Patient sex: M
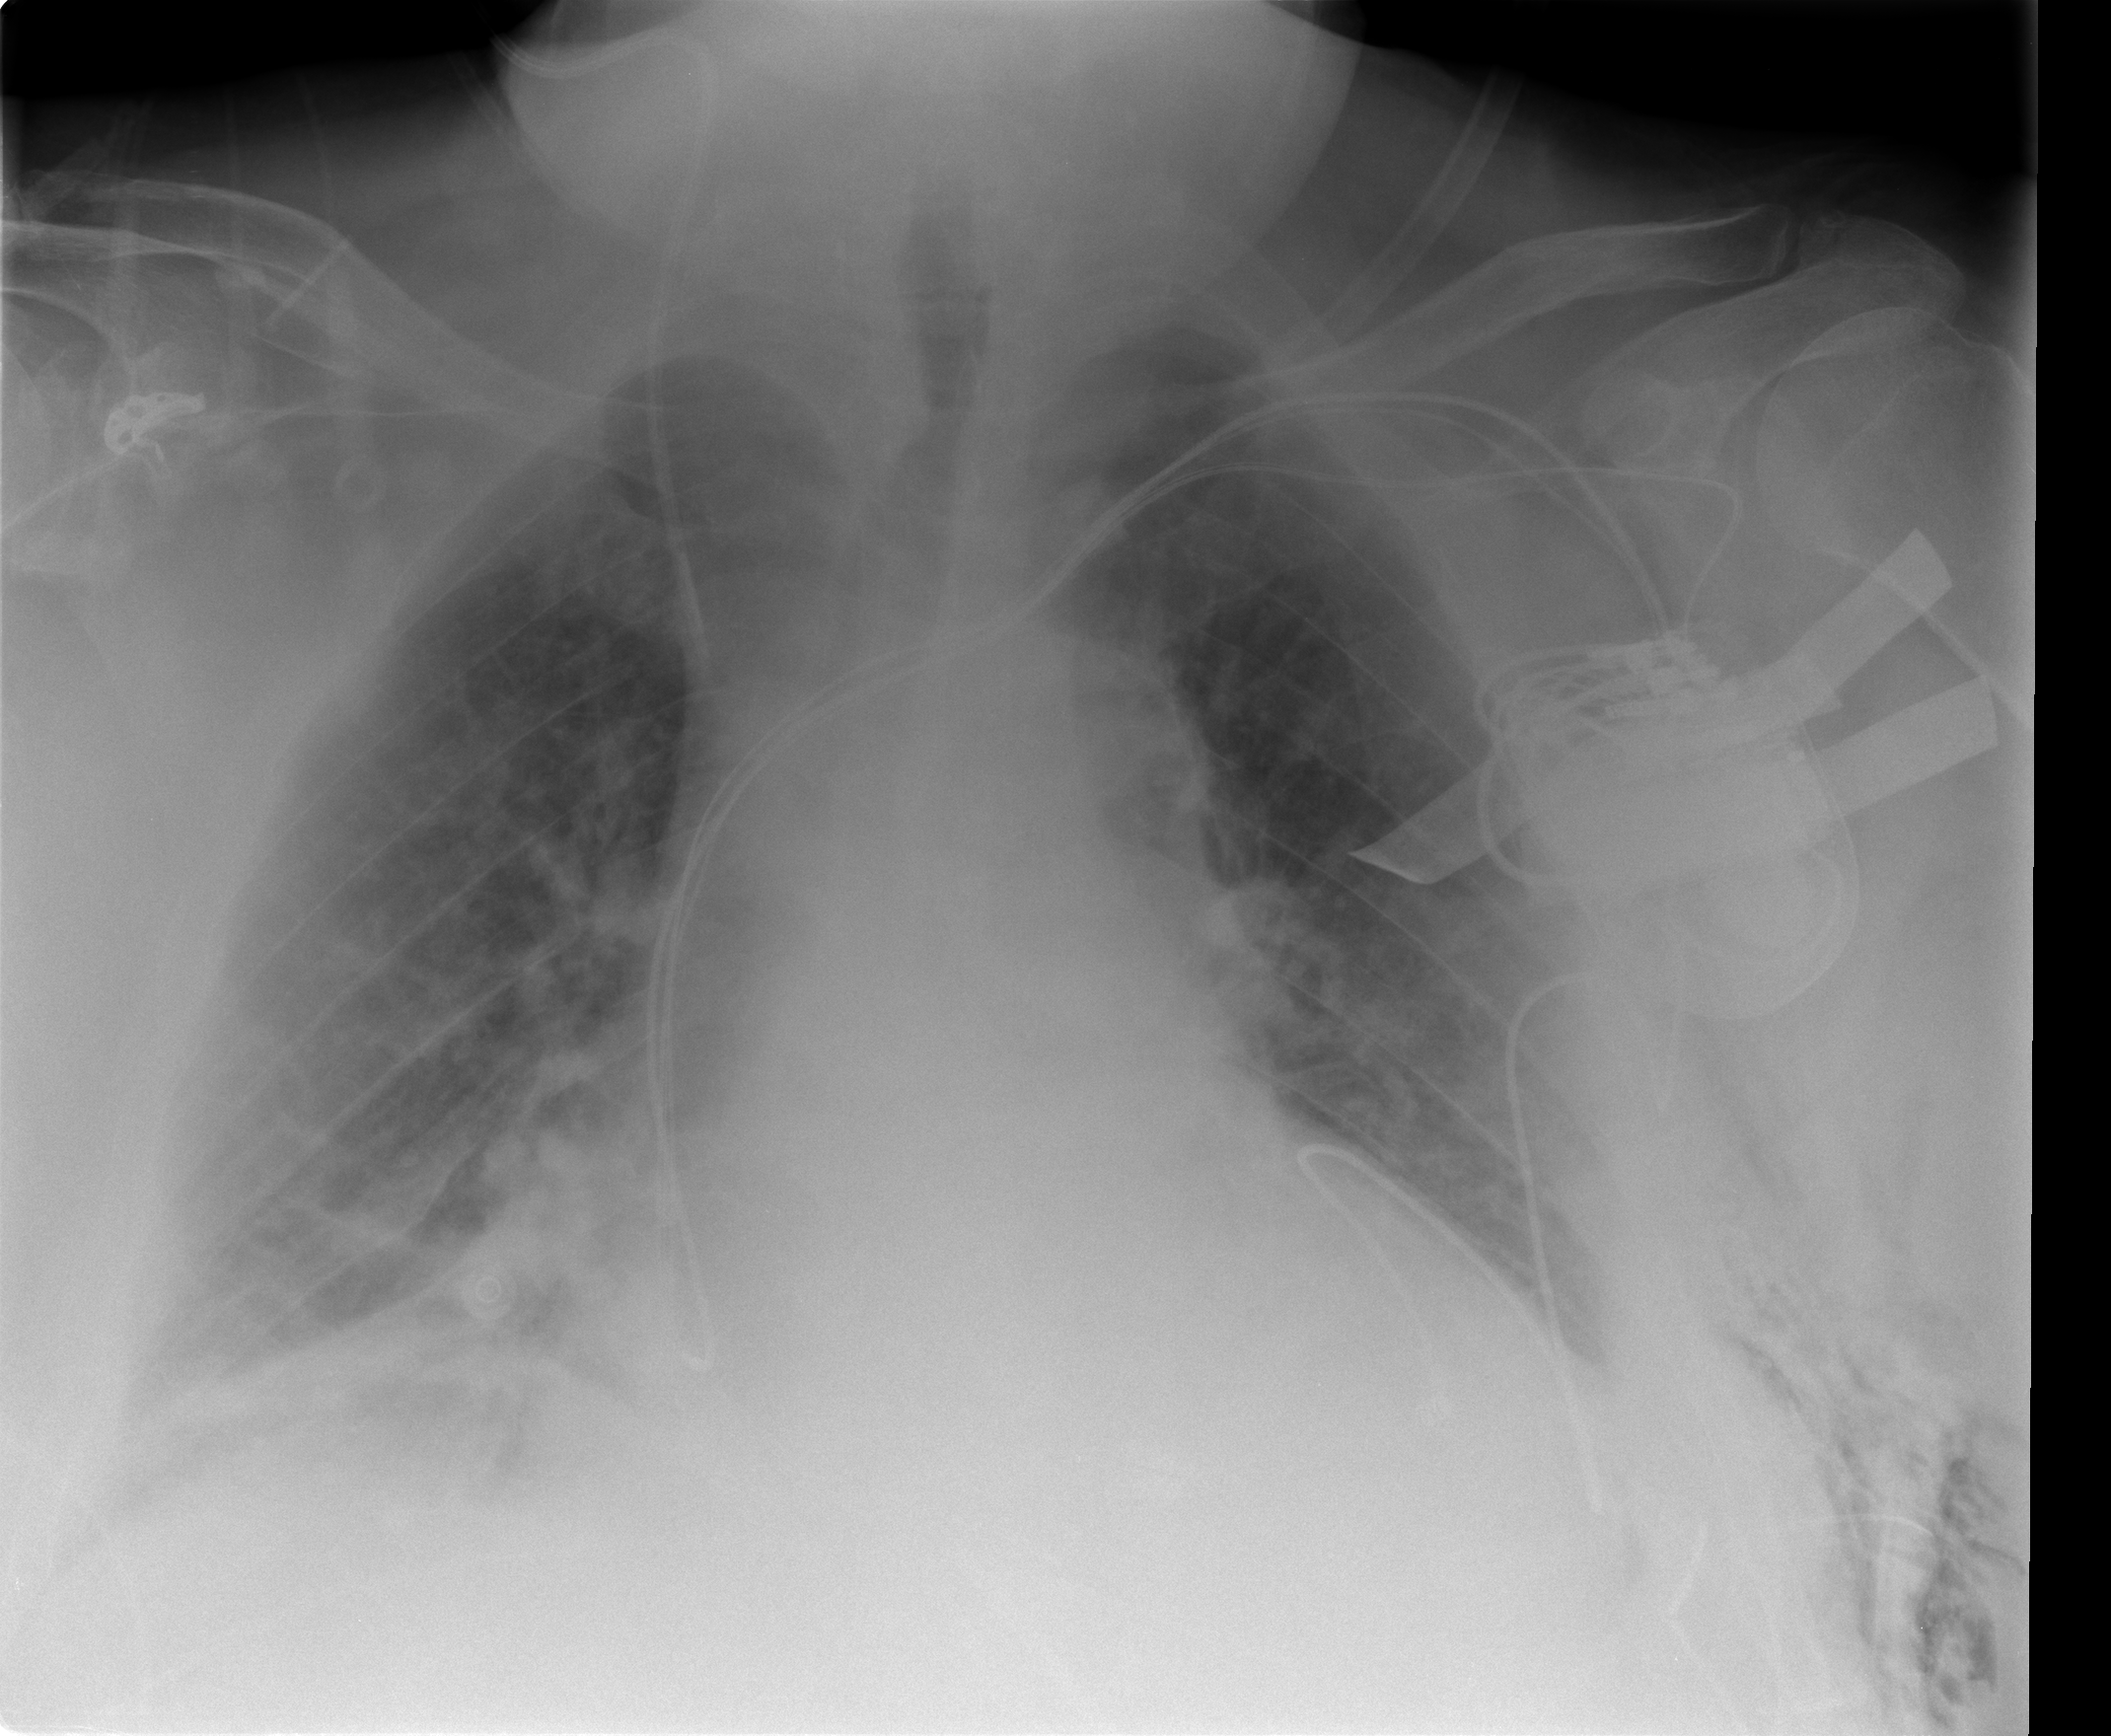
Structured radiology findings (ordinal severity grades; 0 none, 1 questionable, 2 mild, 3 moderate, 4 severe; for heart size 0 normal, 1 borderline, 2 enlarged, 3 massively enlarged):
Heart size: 2
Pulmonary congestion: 2
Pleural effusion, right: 2
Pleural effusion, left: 2
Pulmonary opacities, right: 1
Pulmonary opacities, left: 1
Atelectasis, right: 2
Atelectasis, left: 2